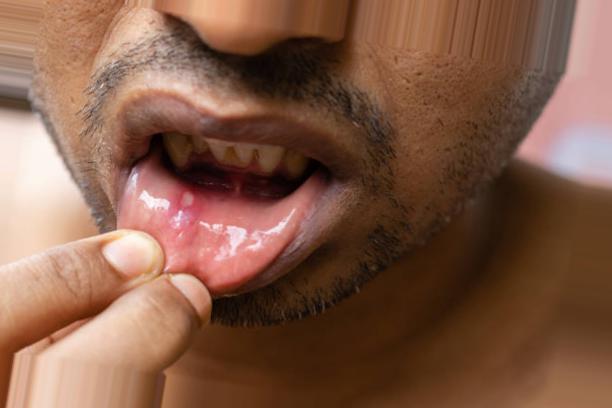
Condition: Mouth Ulcer